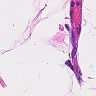
Metastatic tissue present: no